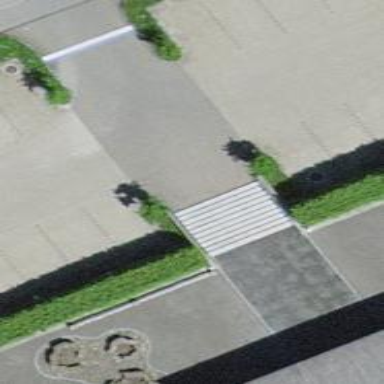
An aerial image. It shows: Set of steps on the road.